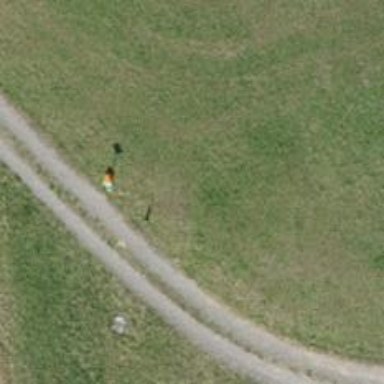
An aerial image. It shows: Pipeline marker.